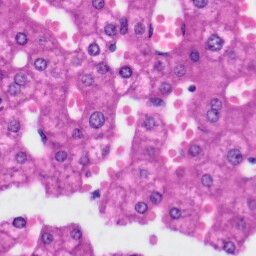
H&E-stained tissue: Liver